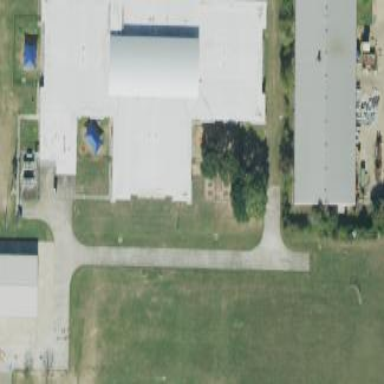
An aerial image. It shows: School building.